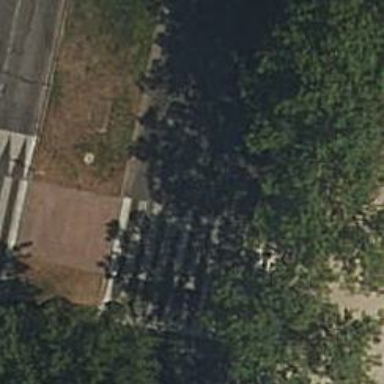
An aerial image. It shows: Uncontrolled zebra crossing with traffic-calming table and pedestrian island.